Question: What I am trying to accomplish is the following:
1. Have Eclipse run the Spark code
2. Have the master set as "spark://spark-master:7077"
The spark-master is set on a virtual machine by going to a sbin directory and executing:
'''
sh start-all.sh
'''
and then
'''
/bin/spark-class org.apache.spark.deploy.worker.Worker spark://spark-master:7077
'''
This is what UI displays:

The version I have on a virtual machine is: Spark 1.3.1, Hadoop 2.6
on Eclipse (with Maven), I have installed: spark-core_2.10, Spark 1.3.10
When I set the master to be "local", there are no errors.
When I try to run the simple PI example setting the master to "spark://spark-master:7077", I get the error:
'''
15/04/21 16:49:20 WARN TaskSetManager: Lost task 0.0 in stage 0.0 (TID 0, spark-master): java.lang.ClassNotFoundException: mavenj.testing123$1
at java.net.URLClassLoader.findClass(URLClassLoader.java:381)
at java.lang.ClassLoader.loadClass(ClassLoader.java:424)
at java.lang.ClassLoader.loadClass(ClassLoader.java:357)
at java.lang.Class.forName0(Native Method)
at java.lang.Class.forName(Class.java:348)
at org.apache.spark.serializer.JavaDeserializationStream$$anon$1.resolveClass(JavaSerializer.scala:65)
at java.io.ObjectInputStream.readNonProxyDesc(ObjectInputStream.java:1613)
at java.io.ObjectInputStream.readClassDesc(ObjectInputStream.java:1518)
at java.io.ObjectInputStream.readOrdinaryObject(ObjectInputStream.java:1774)
at java.io.ObjectInputStream.readObject0(ObjectInputStream.java:1351)
at java.io.ObjectInputStream.defaultReadFields(ObjectInputStream.java:1993)
at java.io.ObjectInputStream.readSerialData(ObjectInputStream.java:1918)
at java.io.ObjectInputStream.readOrdinaryObject(ObjectInputStream.java:1801)
at java.io.ObjectInputStream.readObject0(ObjectInputStream.java:1351)
at java.io.ObjectInputStream.defaultReadFields(ObjectInputStream.java:1993)
at java.io.ObjectInputStream.readSerialData(ObjectInputStream.java:1918)
at java.io.ObjectInputStream.readOrdinaryObject(ObjectInputStream.java:1801)
at java.io.ObjectInputStream.readObject0(ObjectInputStream.java:1351)
at java.io.ObjectInputStream.defaultReadFields(ObjectInputStream.java:1993)
at java.io.ObjectInputStream.readSerialData(ObjectInputStream.java:1918)
at java.io.ObjectInputStream.readOrdinaryObject(ObjectInputStream.java:1801)
at java.io.ObjectInputStream.readObject0(ObjectInputStream.java:1351)
at java.io.ObjectInputStream.defaultReadFields(ObjectInputStream.java:1993)
at java.io.ObjectInputStream.readSerialData(ObjectInputStream.java:1918)
at java.io.ObjectInputStream.readOrdinaryObject(ObjectInputStream.java:1801)
at java.io.ObjectInputStream.readObject0(ObjectInputStream.java:1351)
at java.io.ObjectInputStream.readObject(ObjectInputStream.java:371)
at org.apache.spark.serializer.JavaDeserializationStream.readObject(JavaSerializer.scala:68)
at org.apache.spark.serializer.JavaSerializerInstance.deserialize(JavaSerializer.scala:94)
at org.apache.spark.scheduler.ResultTask.runTask(ResultTask.scala:57)
at org.apache.spark.scheduler.Task.run(Task.scala:64)
at org.apache.spark.executor.Executor$TaskRunner.run(Executor.scala:203)
at java.util.concurrent.ThreadPoolExecutor.runWorker(ThreadPoolExecutor.java:1142)
at java.util.concurrent.ThreadPoolExecutor$Worker.run(ThreadPoolExecutor.java:617)
at java.lang.Thread.run(Thread.java:745)
15/04/21 16:49:20 INFO TaskSetManager: Starting task 0.1 in stage 0.0 (TID 2, spark-master, PROCESS_LOCAL, <PHONE> bytes)
15/04/21 16:49:20 INFO TaskSetManager: Lost task 1.0 in stage 0.0 (TID 1) on executor spark-master: java.lang.ClassNotFoundException (mavenj.testing123$1) [duplicate 1]
15/04/21 16:49:21 INFO TaskSetManager: Starting task 1.1 in stage 0.0 (TID 3, spark-master, PROCESS_LOCAL, <PHONE> bytes)
15/04/21 16:49:21 INFO TaskSetManager: Lost task 0.1 in stage 0.0 (TID 2) on executor spark-master: java.lang.ClassNotFoundException (mavenj.testing123$1) [duplicate 2]
15/04/21 16:49:21 INFO TaskSetManager: Starting task 0.2 in stage 0.0 (TID 4, spark-master, PROCESS_LOCAL, <PHONE> bytes)
15/04/21 16:49:21 INFO TaskSetManager: Lost task 1.1 in stage 0.0 (TID 3) on executor spark-master: java.lang.ClassNotFoundException (mavenj.testing123$1) [duplicate 3]
15/04/21 16:49:21 INFO TaskSetManager: Starting task 1.2 in stage 0.0 (TID 5, spark-master, PROCESS_LOCAL, <PHONE> bytes)
15/04/21 16:49:21 INFO TaskSetManager: Lost task 1.2 in stage 0.0 (TID 5) on executor spark-master: java.lang.ClassNotFoundException (mavenj.testing123$1) [duplicate 4]
15/04/21 16:49:21 INFO TaskSetManager: Starting task 1.3 in stage 0.0 (TID 6, spark-master, PROCESS_LOCAL, <PHONE> bytes)
15/04/21 16:49:22 INFO TaskSetManager: Lost task 1.3 in stage 0.0 (TID 6) on executor spark-master: java.lang.ClassNotFoundException (mavenj.testing123$1) [duplicate 5]
15/04/21 16:49:22 ERROR TaskSetManager: Task 1 in stage 0.0 failed 4 times; aborting job
15/04/21 16:49:22 INFO TaskSchedulerImpl: Cancelling stage 0
15/04/21 16:49:22 INFO TaskSchedulerImpl: Stage 0 was cancelled
15/04/21 16:49:22 INFO DAGScheduler: Stage 0 (reduce at testing123.java:35) failed in 9.762 s
15/04/21 16:49:22 INFO DAGScheduler: Job 0 failed: reduce at testing123.java:35, took 9.907884 s
Exception in thread "main" org.apache.spark.SparkException: Job aborted due to stage failure: Task 1 in stage 0.0 failed 4 times, most recent failure: Lost task 1.3 in stage 0.0 (TID 6, spark-master): java.lang.ClassNotFoundException: mavenj.testing123$1
at java.net.URLClassLoader.findClass(URLClassLoader.java:381)
at java.lang.ClassLoader.loadClass(ClassLoader.java:424)
at java.lang.ClassLoader.loadClass(ClassLoader.java:357)
at java.lang.Class.forName0(Native Method)
at java.lang.Class.forName(Class.java:348)
at org.apache.spark.serializer.JavaDeserializationStream$$anon$1.resolveClass(JavaSerializer.scala:65)
at java.io.ObjectInputStream.readNonProxyDesc(ObjectInputStream.java:1613)
at java.io.ObjectInputStream.readClassDesc(ObjectInputStream.java:1518)
at java.io.ObjectInputStream.readOrdinaryObject(ObjectInputStream.java:1774)
at java.io.ObjectInputStream.readObject0(ObjectInputStream.java:1351)
at java.io.ObjectInputStream.defaultReadFields(ObjectInputStream.java:1993)
at java.io.ObjectInputStream.readSerialData(ObjectInputStream.java:1918)
at java.io.ObjectInputStream.readOrdinaryObject(ObjectInputStream.java:1801)
at java.io.ObjectInputStream.readObject0(ObjectInputStream.java:1351)
at java.io.ObjectInputStream.defaultReadFields(ObjectInputStream.java:1993)
at java.io.ObjectInputStream.readSerialData(ObjectInputStream.java:1918)
at java.io.ObjectInputStream.readOrdinaryObject(ObjectInputStream.java:1801)
at java.io.ObjectInputStream.readObject0(ObjectInputStream.java:1351)
at java.io.ObjectInputStream.defaultReadFields(ObjectInputStream.java:1993)
at java.io.ObjectInputStream.readSerialData(ObjectInputStream.java:1918)
at java.io.ObjectInputStream.readOrdinaryObject(ObjectInputStream.java:1801)
at java.io.ObjectInputStream.readObject0(ObjectInputStream.java:1351)
at java.io.ObjectInputStream.defaultReadFields(ObjectInputStream.java:1993)
at java.io.ObjectInputStream.readSerialData(ObjectInputStream.java:1918)
at java.io.ObjectInputStream.readOrdinaryObject(ObjectInputStream.java:1801)
at java.io.ObjectInputStream.readObject0(ObjectInputStream.java:1351)
at java.io.ObjectInputStream.readObject(ObjectInputStream.java:371)
at org.apache.spark.serializer.JavaDeserializationStream.readObject(JavaSerializer.scala:68)
at org.apache.spark.serializer.JavaSerializerInstance.deserialize(JavaSerializer.scala:94)
at org.apache.spark.scheduler.ResultTask.runTask(ResultTask.scala:57)
at org.apache.spark.scheduler.Task.run(Task.scala:64)
at org.apache.spark.executor.Executor$TaskRunner.run(Executor.scala:203)
at java.util.concurrent.ThreadPoolExecutor.runWorker(ThreadPoolExecutor.java:1142)
at java.util.concurrent.ThreadPoolExecutor$Worker.run(ThreadPoolExecutor.java:617)
at java.lang.Thread.run(Thread.java:745)
Driver stacktrace:
at org.apache.spark.scheduler.DAGScheduler.org$apache$spark$scheduler$DAGScheduler$$failJobAndIndependentStages(DAGScheduler.scala:1204)
at org.apache.spark.scheduler.DAGScheduler$$anonfun$abortStage$1.apply(DAGScheduler.scala:1193)
at org.apache.spark.scheduler.DAGScheduler$$anonfun$abortStage$1.apply(DAGScheduler.scala:1192)
at scala.collection.mutable.ResizableArray$class.foreach(ResizableArray.scala:59)
at scala.collection.mutable.ArrayBuffer.foreach(ArrayBuffer.scala:47)
at org.apache.spark.scheduler.DAGScheduler.abortStage(DAGScheduler.scala:1192)
at org.apache.spark.scheduler.DAGScheduler$$anonfun$handleTaskSetFailed$1.apply(DAGScheduler.scala:693)
at org.apache.spark.scheduler.DAGScheduler$$anonfun$handleTaskSetFailed$1.apply(DAGScheduler.scala:693)
at scala.Option.foreach(Option.scala:236)
at org.apache.spark.scheduler.DAGScheduler.handleTaskSetFailed(DAGScheduler.scala:693)
at org.apache.spark.scheduler.DAGSchedulerEventProcessLoop.onReceive(DAGScheduler.scala:1393)
at org.apache.spark.scheduler.DAGSchedulerEventProcessLoop.onReceive(DAGScheduler.scala:1354)
at org.apache.spark.util.EventLoop$$anon$1.run(EventLoop.scala:48)
'''
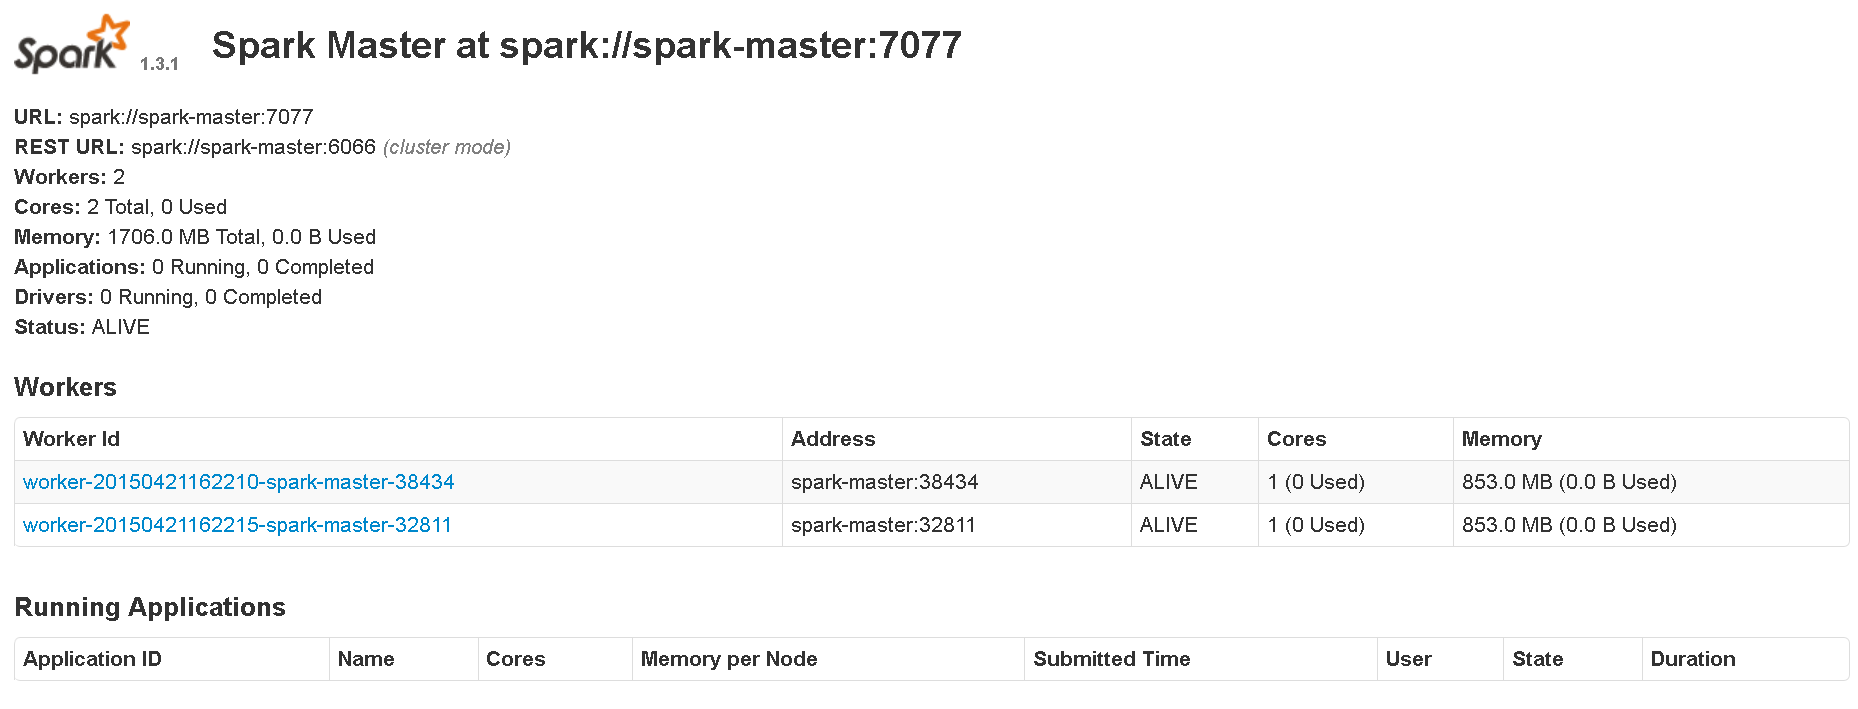
Answer: To answer the question (somehow I always find the answer whenever I ask on StackOverflow), to make it work, all the worker-code (if I can call it like that) needs to be put onto a JAR first, together with all the other JARs that are relevant. After the SparkContext is initiated, it is just a matter of making a note of a path using:
'''
sc.addJar("PATH TO JAR");
'''
PS I have tested it with several versions, and it worked. Latest version I tested it with was 1.3.1
EDIT: Make sure that ports are not in a conflict.